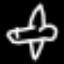
Label: airplane